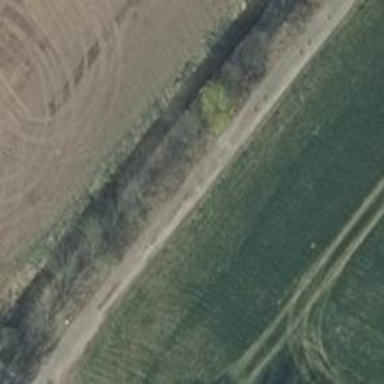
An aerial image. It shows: Row of deciduous broadleaved trees.